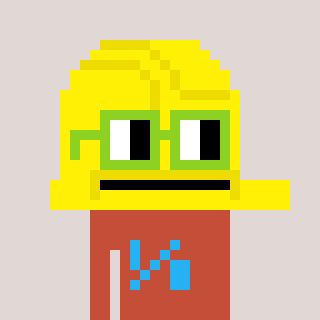
a pixel art character with square light green glasses, a construction helmet-shaped head and a rust-colored body on a warm background